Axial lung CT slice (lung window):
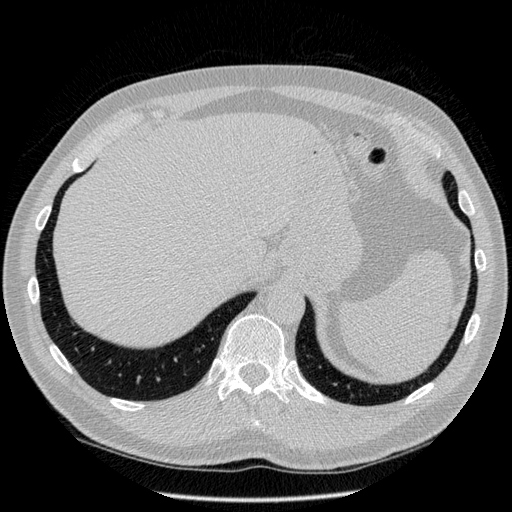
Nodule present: no